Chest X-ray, PA view. Patient: 32 years old, sex M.
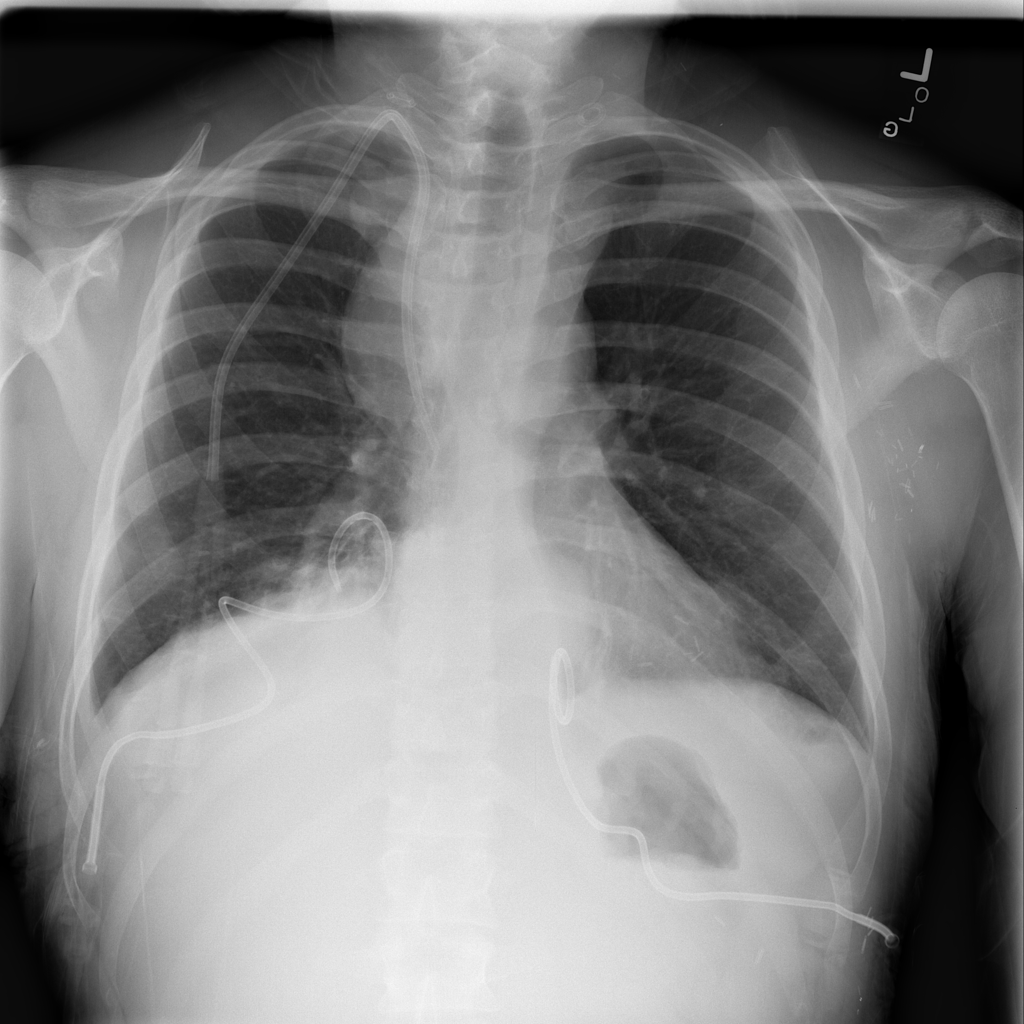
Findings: Atelectasis, Effusion